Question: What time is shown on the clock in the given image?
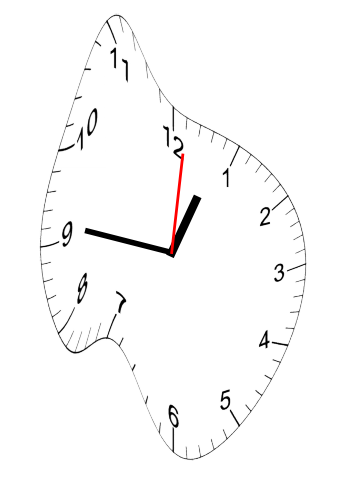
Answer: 12:46:01